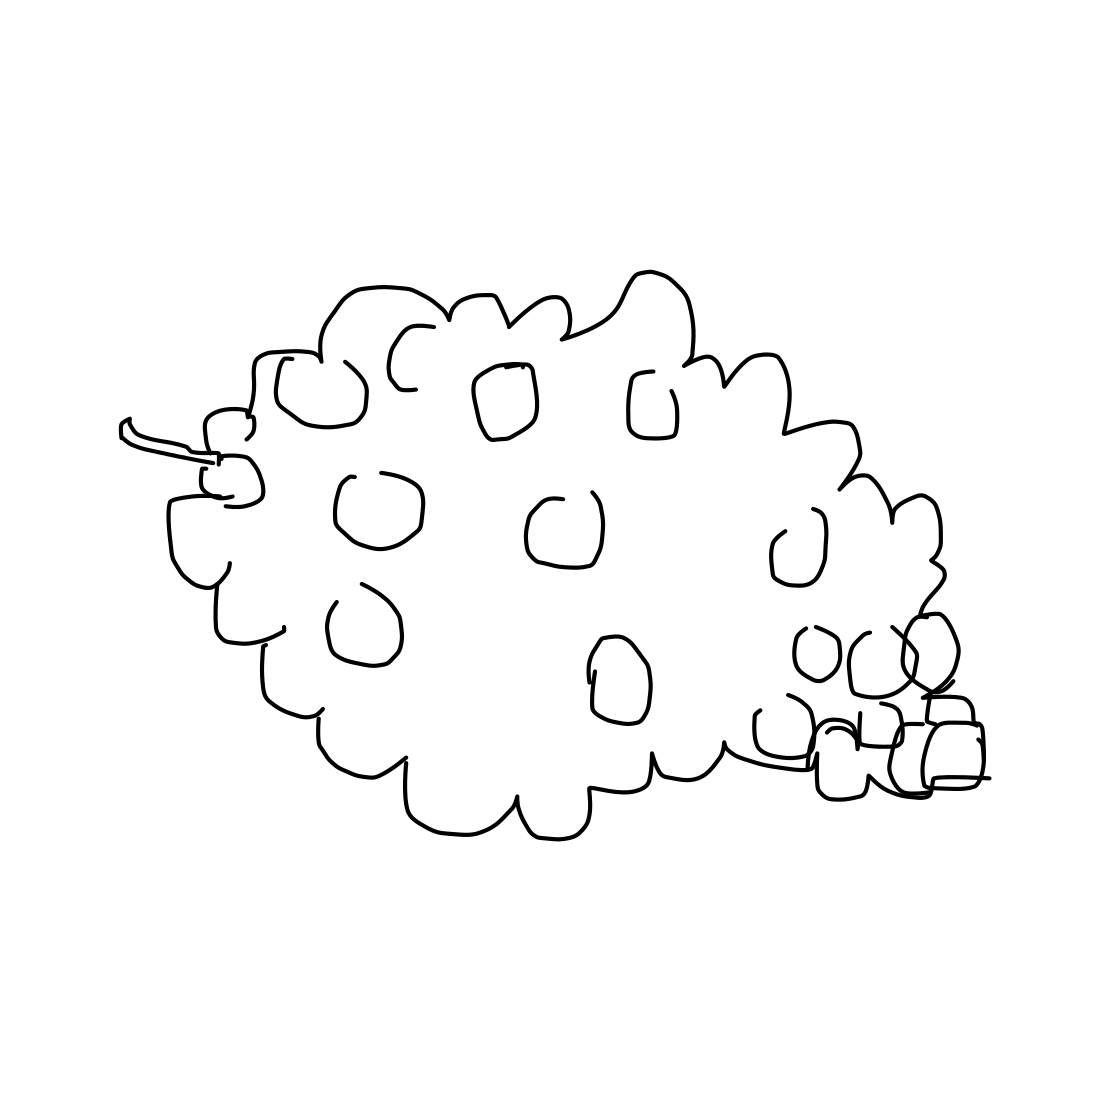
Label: grapes